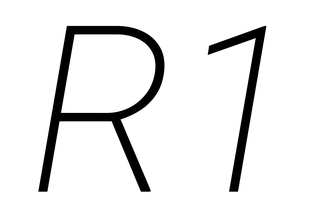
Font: Roboto-Italic_ExtraLight_Italic